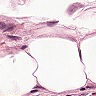
Metastatic tissue present: no